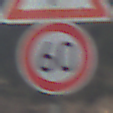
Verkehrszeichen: Geschwindigkeit60
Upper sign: FlugbetriebRechts
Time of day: MorningAfternoon
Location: Outdoor (Nature)
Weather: PartlyCloudy
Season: NotSpecified
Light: Natural